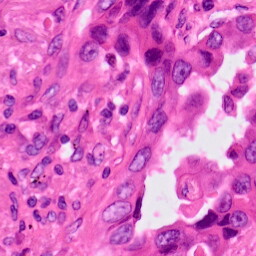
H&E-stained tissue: Lung